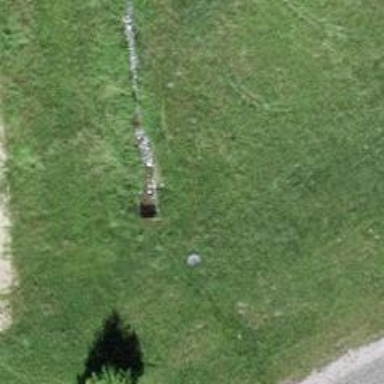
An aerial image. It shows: Drain passing through culvert tunnel.